Question: I'm trying to use 'ExpandableListView' with custom adapter in my project.
There is a result view of my activity with 'ExpandableListView':

How you can see, some rows doesn't have a right height and some lines are cropped.
What i do wrong?
There are my layout files
activity layout:
'''
<?xml version="1.0" encoding="utf-8"?>
<LinearLayout xmlns:android="http://schemas.android.com/apk/res/android"
android:orientation="vertical" android:layout_width="match_parent"
android:layout_height="match_parent">
<ExpandableListView
android:layout_width="matc_parent"
android:layout_height="match_parent"
android:id="@+id/noticeList"/>
<TextView
android:layout_height="wrap_content"
android:layout_width="wrap_content"
android:id="@+id/empty"
android:text="@string/empty"/>
</LinearLayout>
'''
and layout for item of ExpandableListView:
'''
<?xml version="1.0" encoding="utf-8"?>
<LinearLayout xmlns:android="http://schemas.android.com/apk/res/android"
android:orientation="horizontal" android:layout_width="match_parent"
android:layout_height="wrap_content">
<ImageView
android:layout_width="50dp"
android:layout_height="50dp"
android:id="@+id/noticeImage"/>
<LinearLayout
android:layout_width="match_parent"
android:layout_height="match_parent"
android:orientation="vertical">
<TextView
android:layout_width="fill_parent"
android:layout_height="20dp"
android:id="@+id/noticeDate"/>
<TextView
android:layout_height="wrap_content"
android:layout_width="fill_parent"
android:id="@+id/noticeTitle"/>
</LinearLayout>
</LinearLayout>
'''
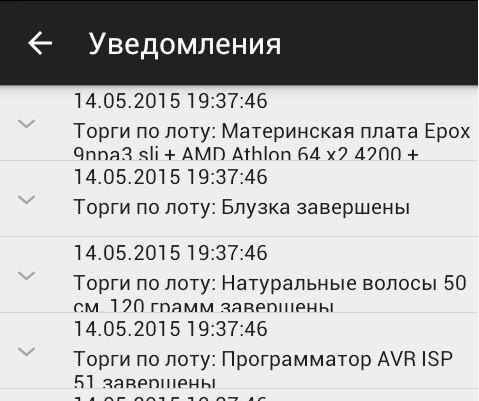
Answer: Thanks all for answers.
The solution is use 'RelativeLayout' instead 'LinearLayout':
'''
<RelativeLayout xmlns:android="http://schemas.android.com/apk/res/android"
android:orientation="horizontal" android:layout_width="match_parent"
android:layout_height="wrap_content">
<ImageView
android:layout_width="50dp"
android:layout_height="50dp"
android:id="@+id/noticeImage"/>
<TextView
android:layout_width="match_parent"
android:layout_height="wrap_content"
android:layout_toRightOf="@+id/noticeImage"
android:id="@+id/noticeDate"
/>
<TextView
android:layout_height="wrap_content"
android:layout_width="match_parent"
android:id="@+id/noticeTitle"
android:layout_toRightOf="@+id/noticeImage"
android:layout_below="@+id/noticeDate"
/>
</RelativeLayout>
'''